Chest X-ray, AP view. Patient: 68 years old, sex F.
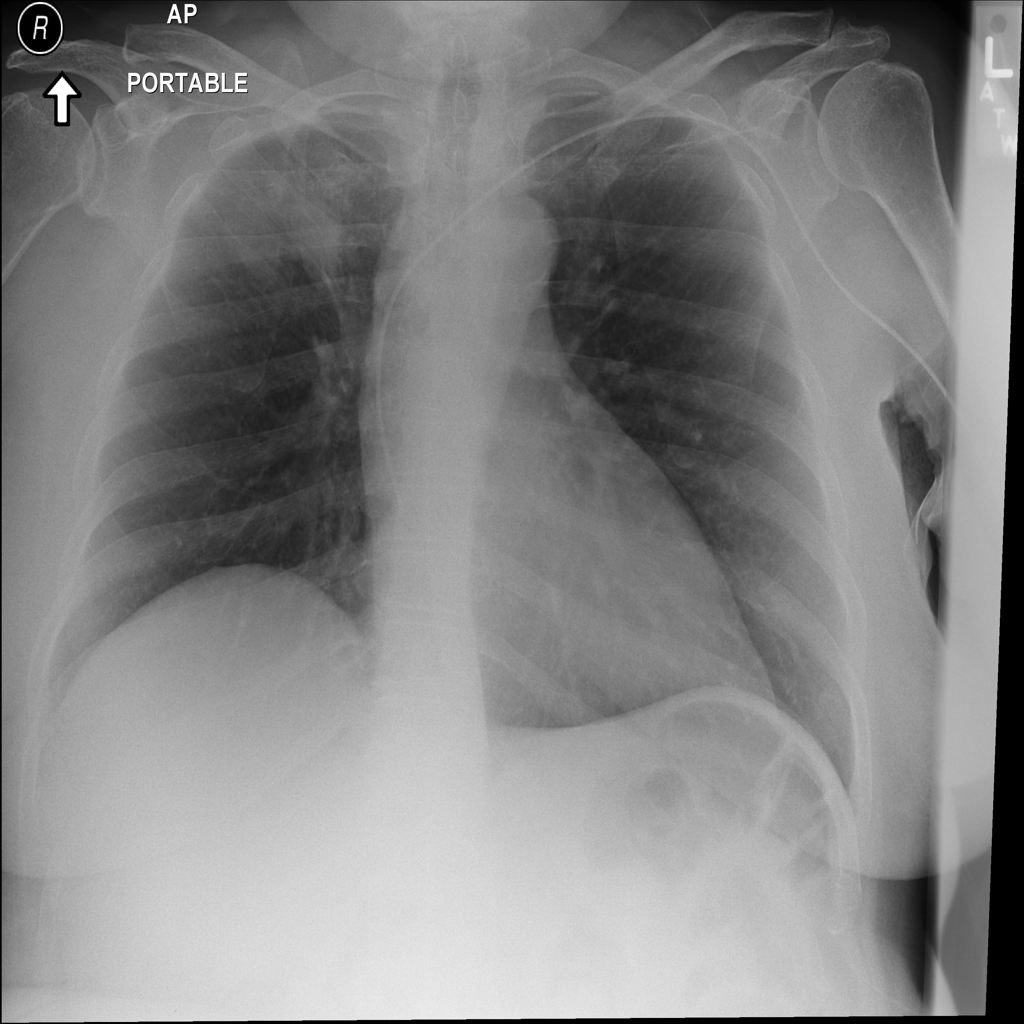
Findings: Nodule